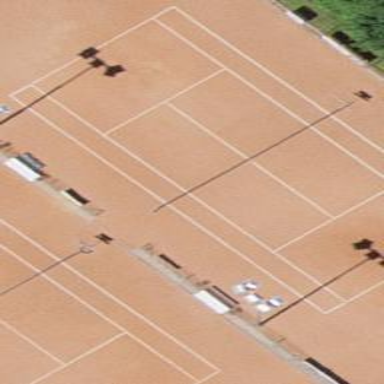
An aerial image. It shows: Tennis court on pitch designated for leisure land.